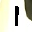
Label: 1